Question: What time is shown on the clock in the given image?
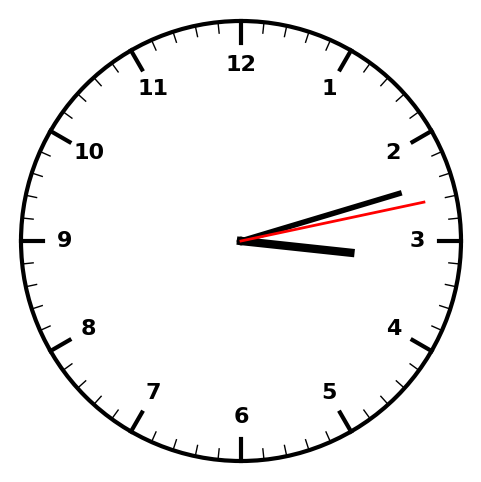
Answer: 03:12:13